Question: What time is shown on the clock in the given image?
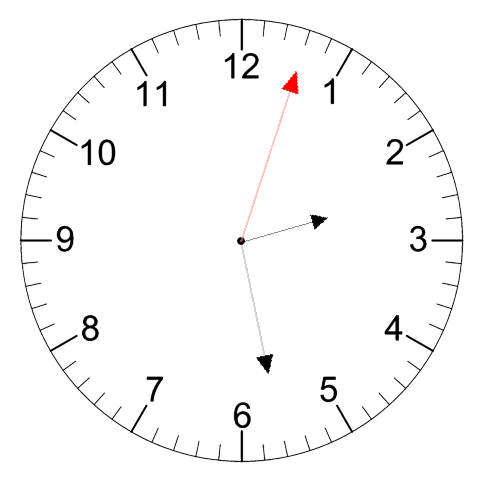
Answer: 02:28:03